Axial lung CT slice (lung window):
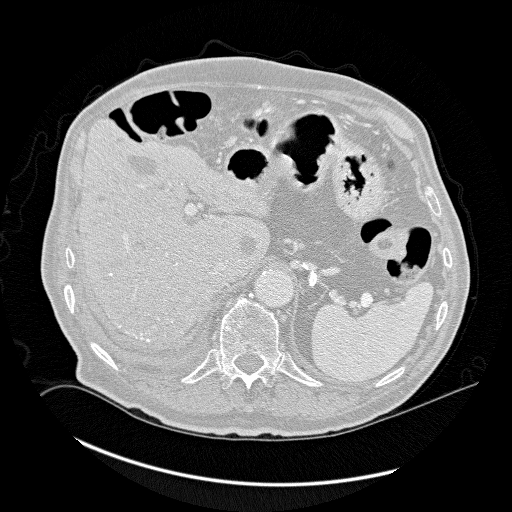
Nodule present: no